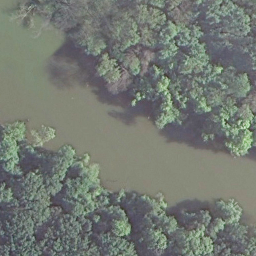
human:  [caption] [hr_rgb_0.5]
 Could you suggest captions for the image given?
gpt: It is a river with dense forest on both banks of the river .

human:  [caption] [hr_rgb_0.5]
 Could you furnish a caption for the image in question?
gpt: A river with dense forest on both banks of the river .

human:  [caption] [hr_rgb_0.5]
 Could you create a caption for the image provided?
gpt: Green plants flourish on both banks of the river .

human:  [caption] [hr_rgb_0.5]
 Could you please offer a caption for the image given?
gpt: Lots of green plants flourish on both banks of the river .

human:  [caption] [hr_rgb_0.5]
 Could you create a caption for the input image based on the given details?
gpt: A river goes through a dense forest .